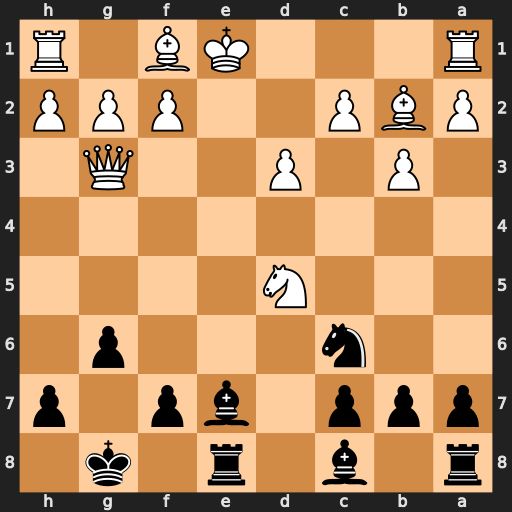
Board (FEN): r1b1r1k1/ppp1bp1p/2n3p1/3N4/8/1P1P2Q1/PBP2PPP/R3KB1R
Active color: b
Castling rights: KQ
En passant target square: -
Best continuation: Bb4+ Kd1 Re1#